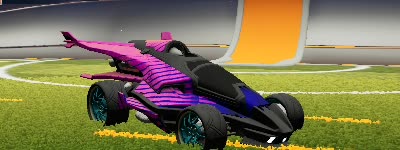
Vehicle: aftershock